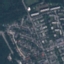
Land use / land cover class: Residential